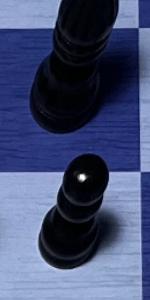
Label: Pawn_Black